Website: bh-photo
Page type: cart
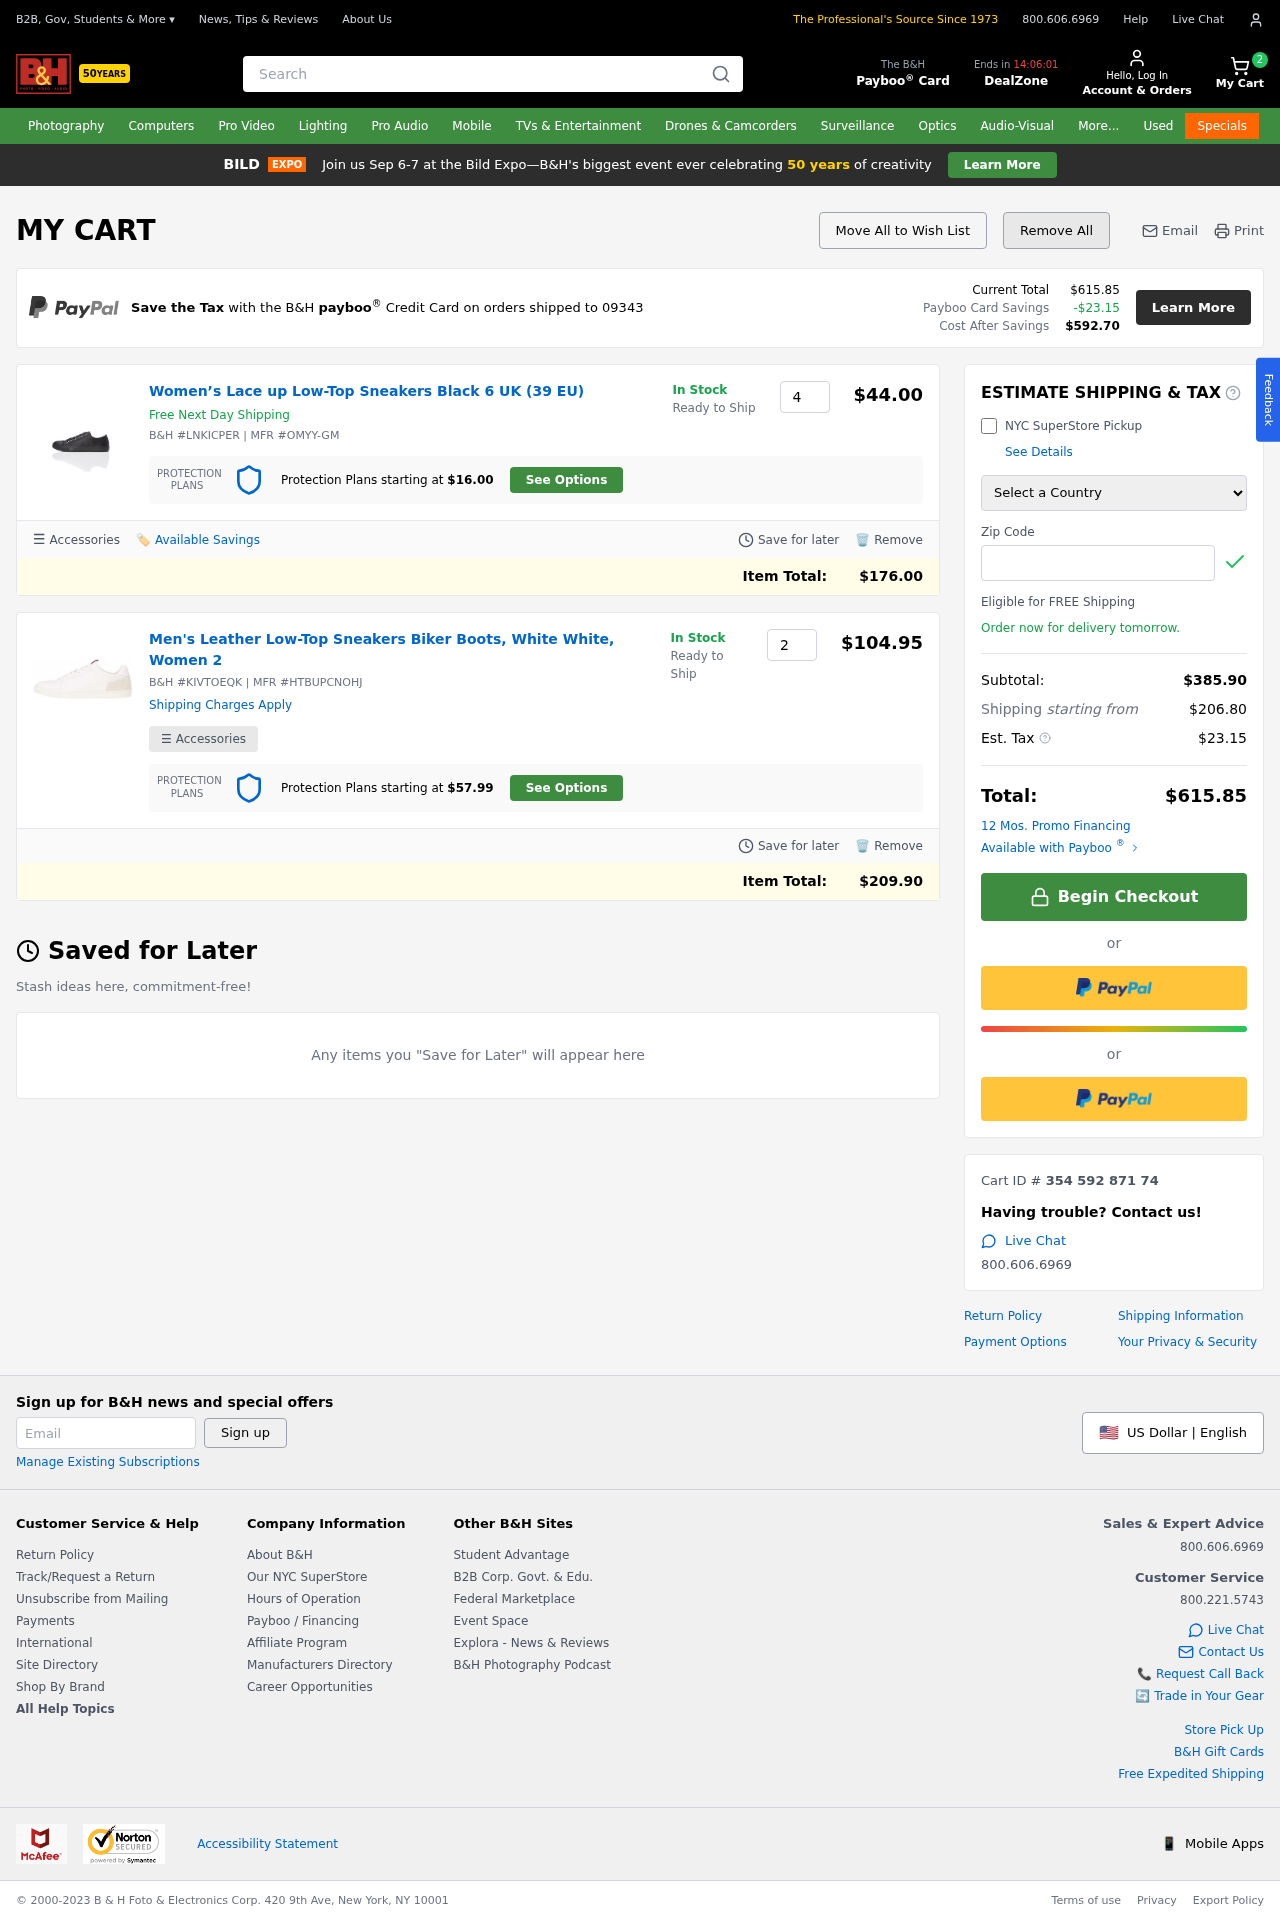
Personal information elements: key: PII_COUNTRY
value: United States
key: PII_POSTCODE
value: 09343
Product elements: key: PRODUCT1_NAME
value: Women’s Lace up Low-Top Sneakers  Black 6 UK (39 EU)
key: PRODUCT1_PRICE
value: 44
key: PRODUCT1_QUANTITY
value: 4
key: PRODUCT2_NAME
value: Men's Leather Low-Top Sneakers Biker Boots, White White, Women 2
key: PRODUCT2_PRICE
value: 104.95
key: PRODUCT2_QUANTITY
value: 2
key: PRODUCT1_ITEM_TOTAL
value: $176.00
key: PRODUCT2_ITEM_TOTAL
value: $209.90
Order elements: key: ORDER_NUM_ITEMS
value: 2
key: ORDER_TOTAL
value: $615.85
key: ORDER_TAX
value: -$23.15
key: ORDER_TAX
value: $23.15
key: ORDER_TOTAL_AFTER_SAVINGS
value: $592.70
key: ORDER_SUBTOTAL
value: $385.90
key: ORDER_SHIPPING_COST
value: $206.80
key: ORDER_ID
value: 354 592 871 74
Search elements: key: HEADER_SEARCH
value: Search